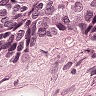
Metastatic tissue present: yes